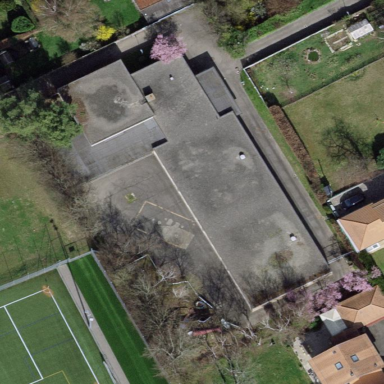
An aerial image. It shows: School.